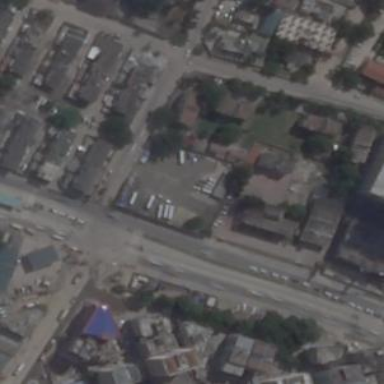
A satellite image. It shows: Car repair shop.